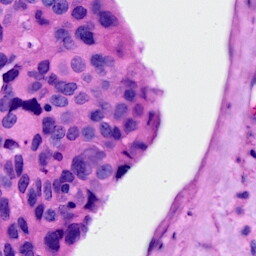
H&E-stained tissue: Breast